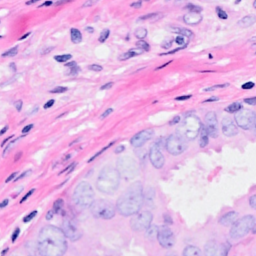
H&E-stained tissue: Breast